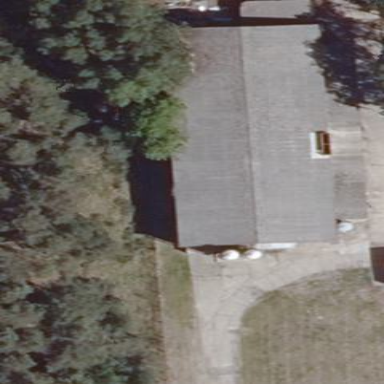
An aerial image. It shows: Gabled roof of grey-colored farm auxiliary building with its roof oriented along the structure.